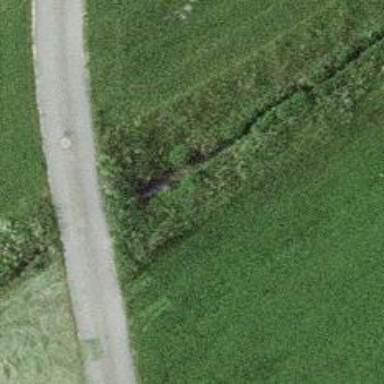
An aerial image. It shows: Culvert tunnel.